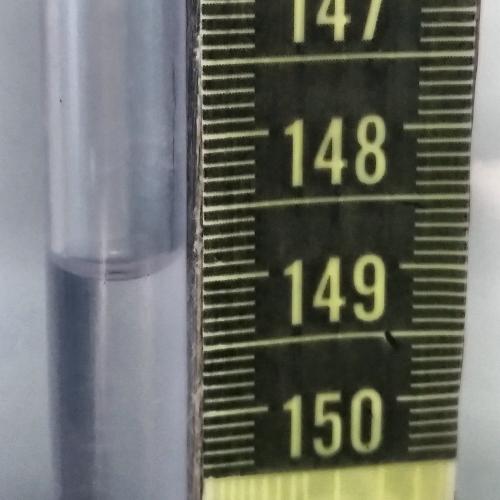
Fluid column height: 148.9 cm